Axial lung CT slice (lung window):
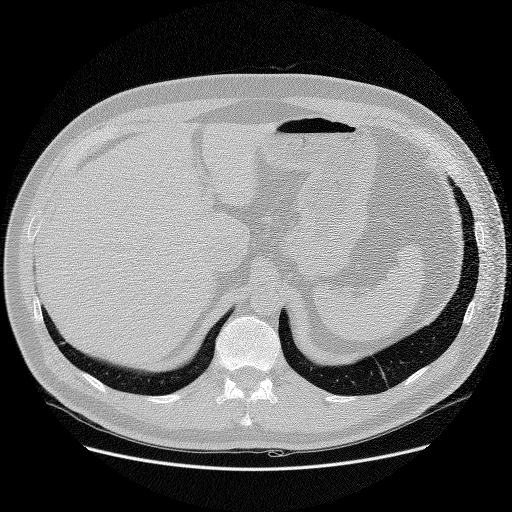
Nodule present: no